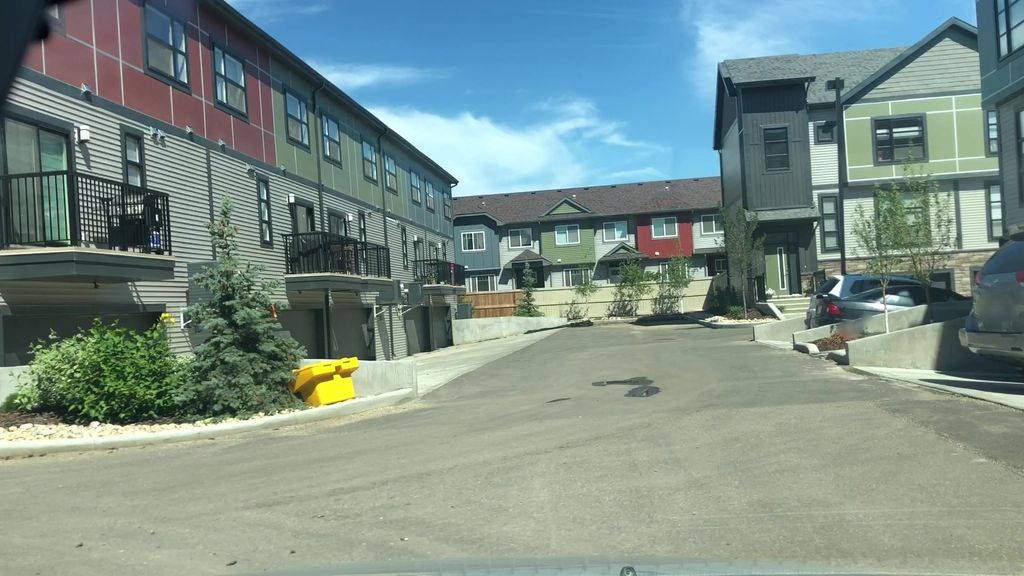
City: edmonton